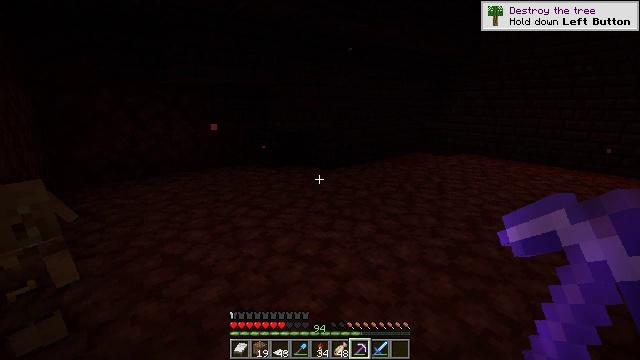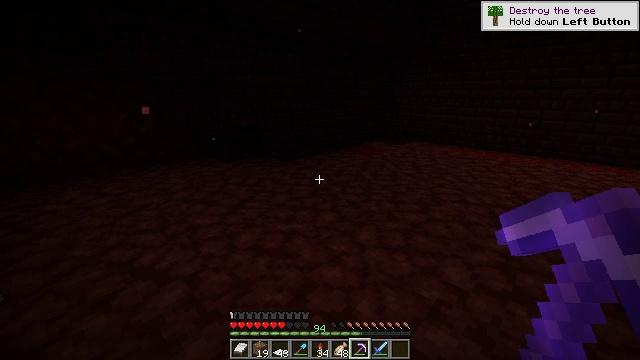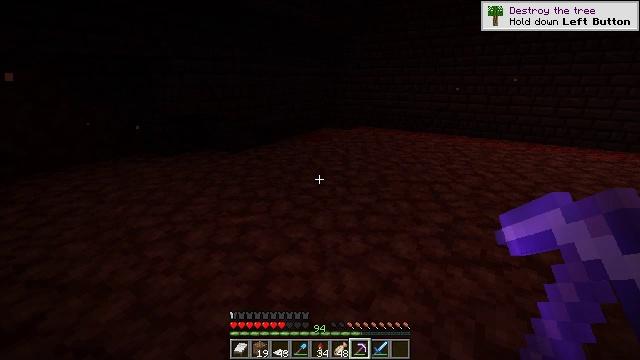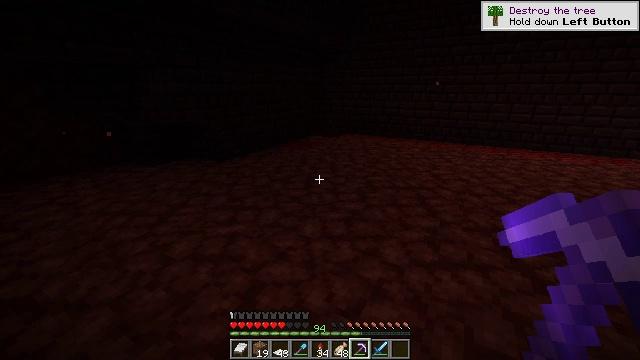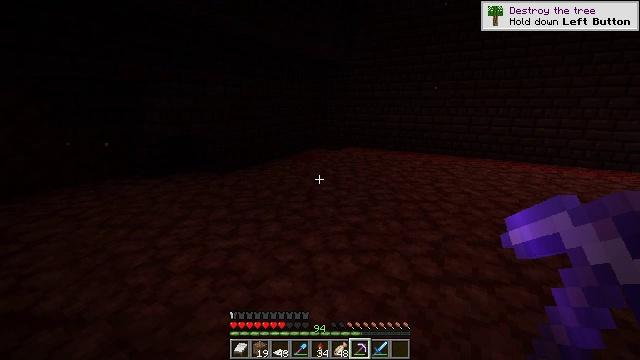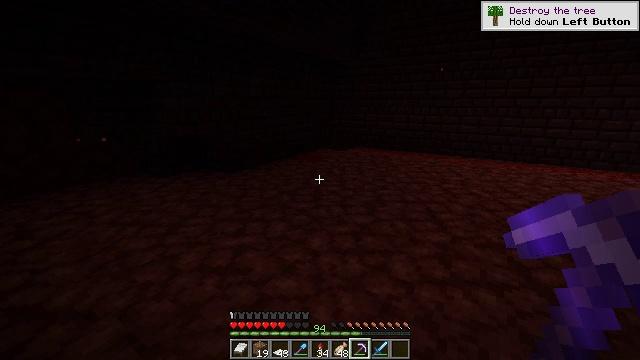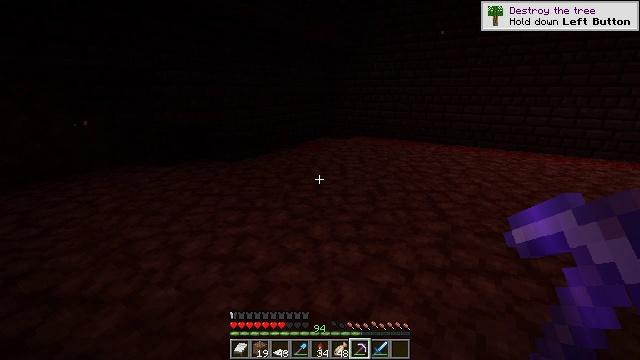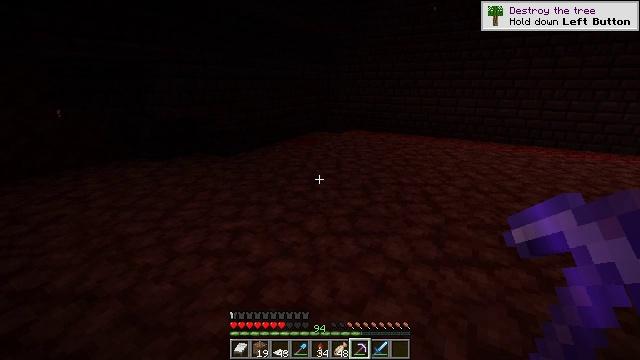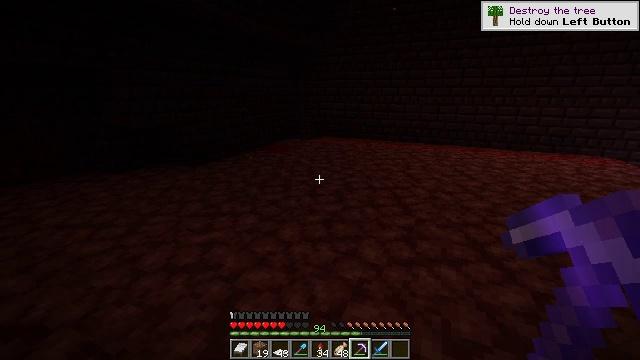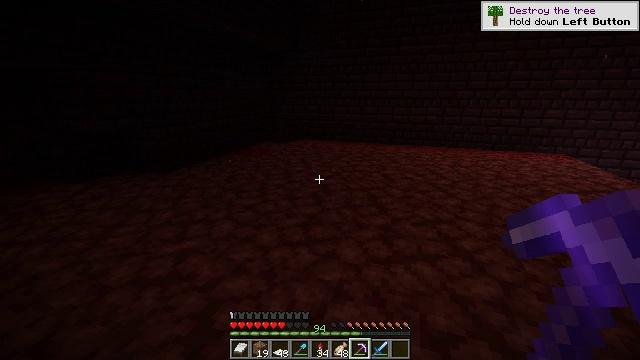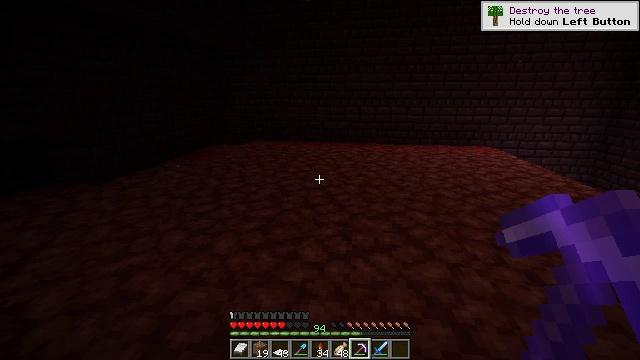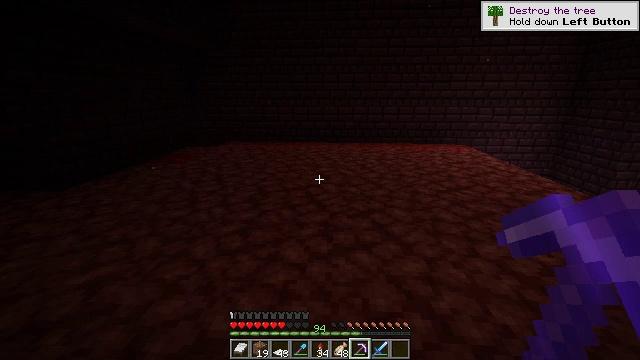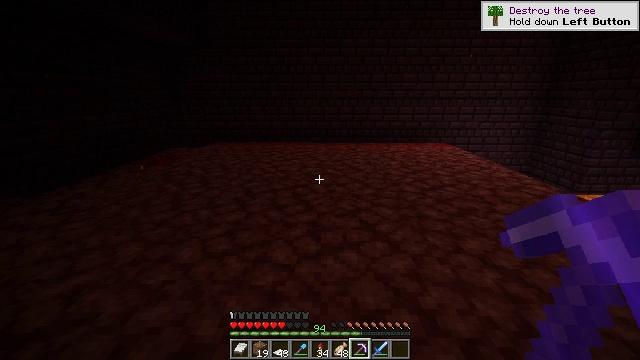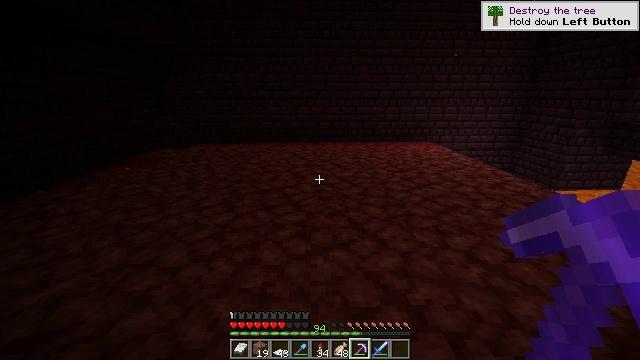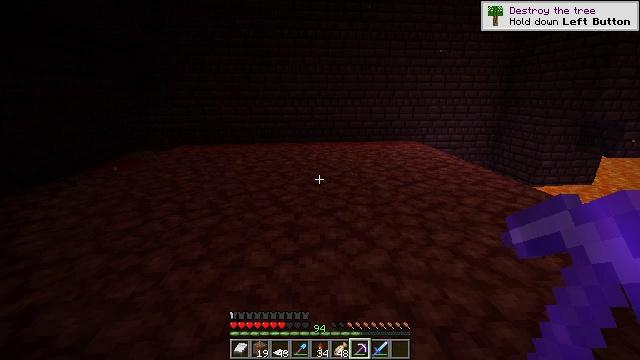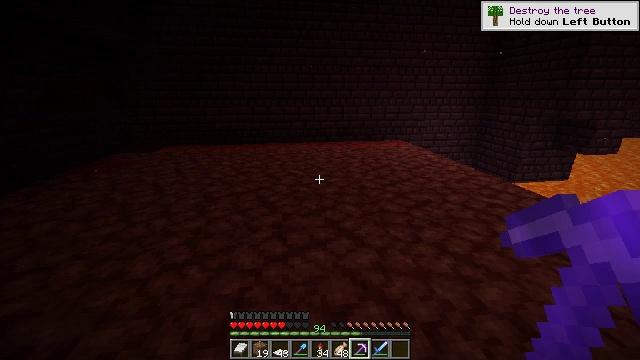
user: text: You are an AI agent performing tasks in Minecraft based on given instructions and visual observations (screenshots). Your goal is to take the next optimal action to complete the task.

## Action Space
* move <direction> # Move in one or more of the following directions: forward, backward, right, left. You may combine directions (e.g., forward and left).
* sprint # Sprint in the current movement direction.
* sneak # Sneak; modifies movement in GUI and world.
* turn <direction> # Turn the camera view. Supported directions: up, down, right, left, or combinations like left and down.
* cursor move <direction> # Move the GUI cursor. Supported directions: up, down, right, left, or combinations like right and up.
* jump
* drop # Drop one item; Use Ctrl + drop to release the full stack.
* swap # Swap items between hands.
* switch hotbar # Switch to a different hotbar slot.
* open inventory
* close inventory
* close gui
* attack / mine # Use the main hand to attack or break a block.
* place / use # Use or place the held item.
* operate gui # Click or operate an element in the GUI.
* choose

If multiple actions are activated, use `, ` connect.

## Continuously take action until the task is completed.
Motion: motion action
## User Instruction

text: Dig up crimson nylium with a pickaxe.
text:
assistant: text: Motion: turn right and down
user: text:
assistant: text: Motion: turn right and down
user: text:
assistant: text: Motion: turn right and up
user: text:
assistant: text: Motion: turn up
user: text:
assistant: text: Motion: turn left
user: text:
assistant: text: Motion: turn down
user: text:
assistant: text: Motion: turn right and down
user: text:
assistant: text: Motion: turn right and up
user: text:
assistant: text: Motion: turn right
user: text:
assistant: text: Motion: turn right
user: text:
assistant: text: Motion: turn right
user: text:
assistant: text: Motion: turn right
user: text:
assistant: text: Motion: turn right
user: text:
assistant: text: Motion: turn right
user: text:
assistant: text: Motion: move forward, turn right
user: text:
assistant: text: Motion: move forward, turn right
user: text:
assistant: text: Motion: move forward
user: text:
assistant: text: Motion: move forward
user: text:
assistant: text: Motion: move forward
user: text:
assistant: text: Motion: move forward, turn right
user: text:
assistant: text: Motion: move forward, turn right
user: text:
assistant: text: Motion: move forward, turn right
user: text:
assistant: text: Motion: move forward, turn right
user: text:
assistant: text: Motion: move forward, turn right
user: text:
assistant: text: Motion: move forward
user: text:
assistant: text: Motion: move forward
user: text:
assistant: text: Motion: move forward
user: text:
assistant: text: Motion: move forward
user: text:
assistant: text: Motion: move forward
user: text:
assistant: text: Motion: move forward